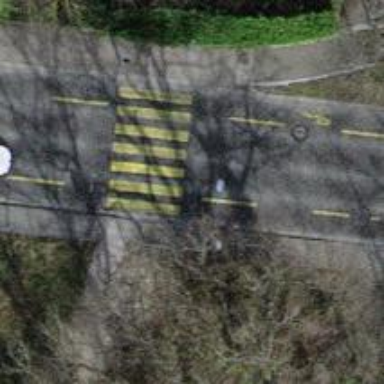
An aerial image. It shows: Asphalt footway with crossing.